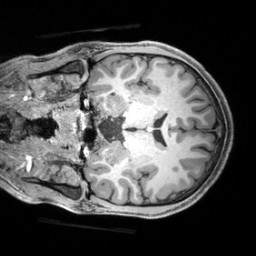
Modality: T1w
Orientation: coronal